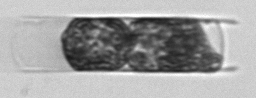
Label: Hemiaulus